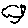
Label: cloud